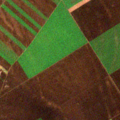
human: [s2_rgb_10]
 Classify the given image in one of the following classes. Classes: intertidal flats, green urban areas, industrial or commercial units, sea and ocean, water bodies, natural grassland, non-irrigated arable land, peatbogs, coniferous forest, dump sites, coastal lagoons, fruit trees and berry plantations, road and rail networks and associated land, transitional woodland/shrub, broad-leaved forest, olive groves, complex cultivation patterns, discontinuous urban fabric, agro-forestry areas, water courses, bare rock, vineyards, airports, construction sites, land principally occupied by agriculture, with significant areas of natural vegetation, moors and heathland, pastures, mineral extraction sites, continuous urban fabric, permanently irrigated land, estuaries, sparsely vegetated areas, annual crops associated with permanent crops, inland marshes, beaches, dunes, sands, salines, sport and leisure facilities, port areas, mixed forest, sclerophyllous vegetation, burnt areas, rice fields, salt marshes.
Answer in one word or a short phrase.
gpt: non-irrigated arable land